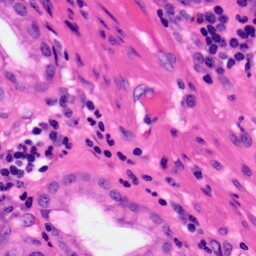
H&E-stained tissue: Pancreatic